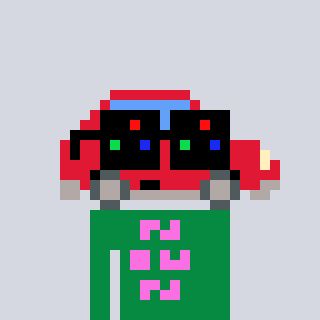
a pixel art character with square black sunglasses, a car-shaped head and a green-colored body on a cool background